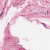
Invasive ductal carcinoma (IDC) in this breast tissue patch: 0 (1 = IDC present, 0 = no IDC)